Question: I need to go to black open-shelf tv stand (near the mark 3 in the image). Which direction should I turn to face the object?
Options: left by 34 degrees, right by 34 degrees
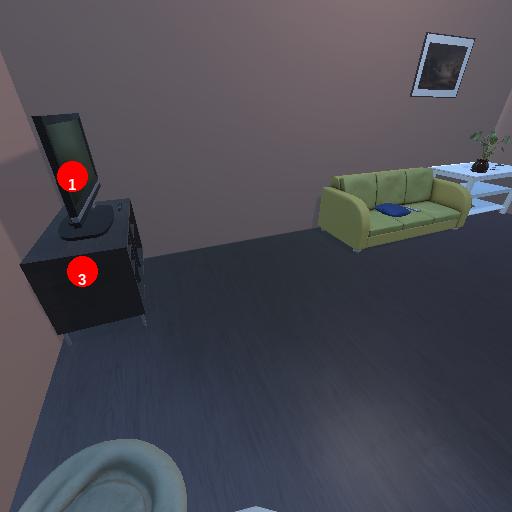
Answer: left by 34 degrees